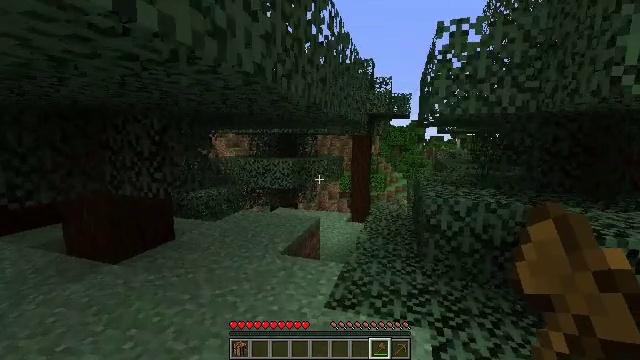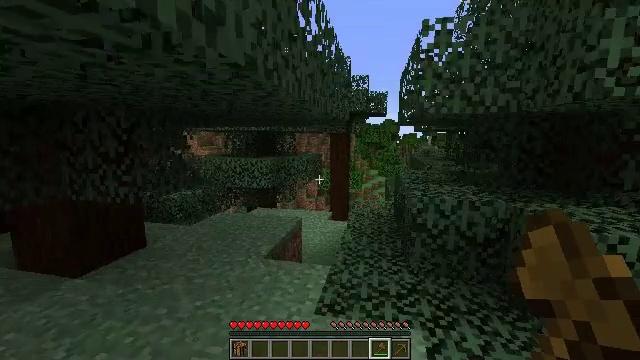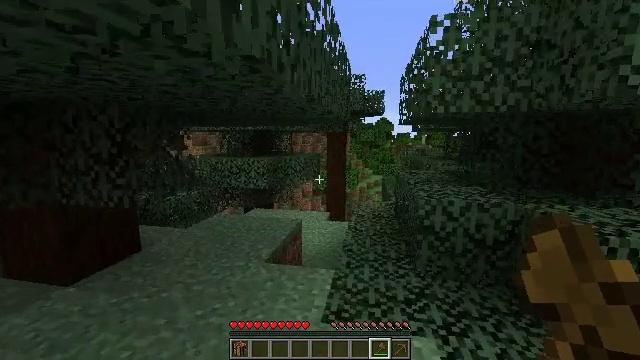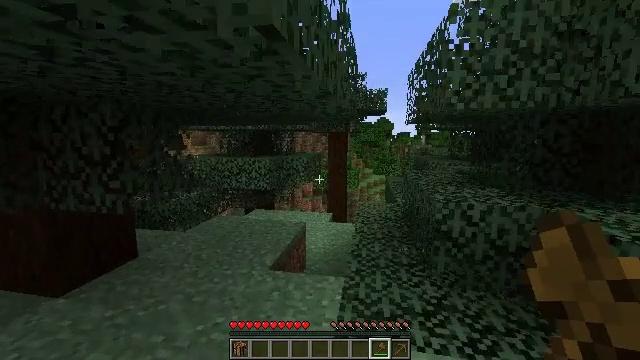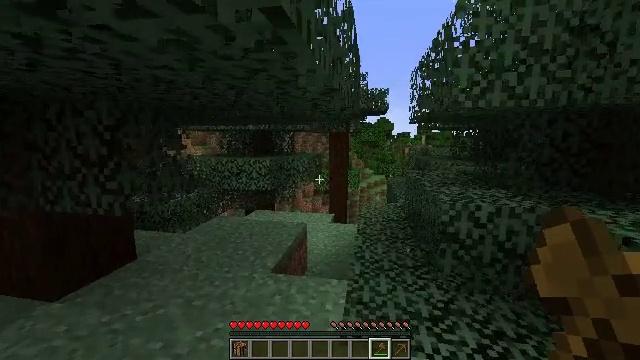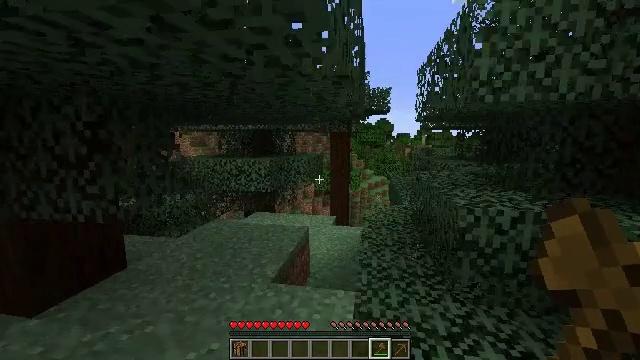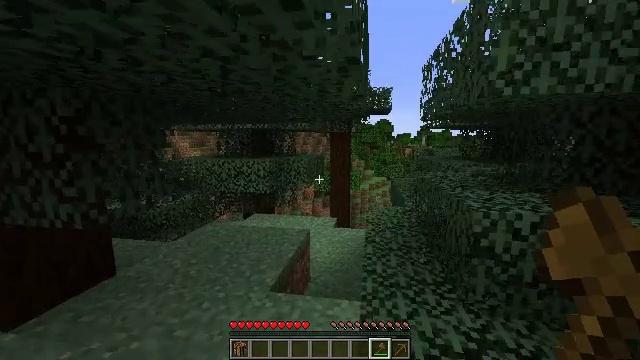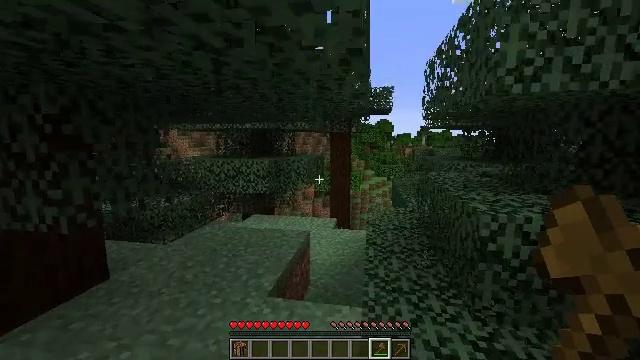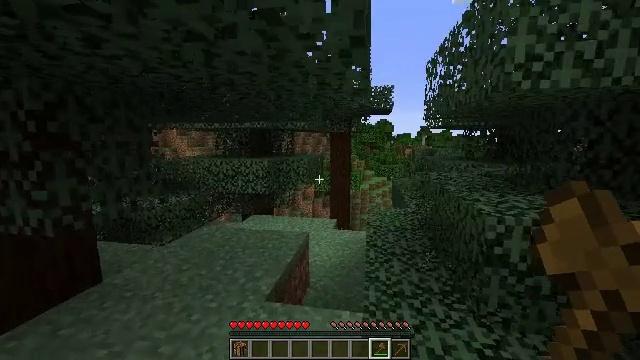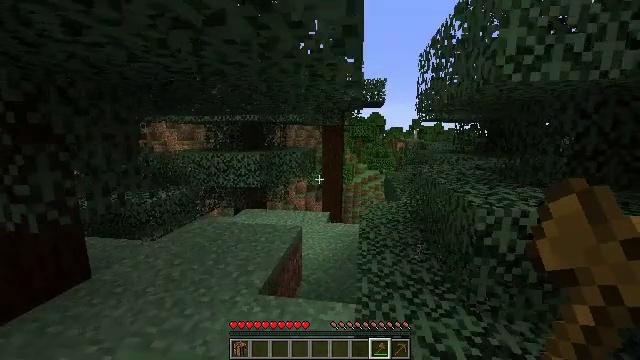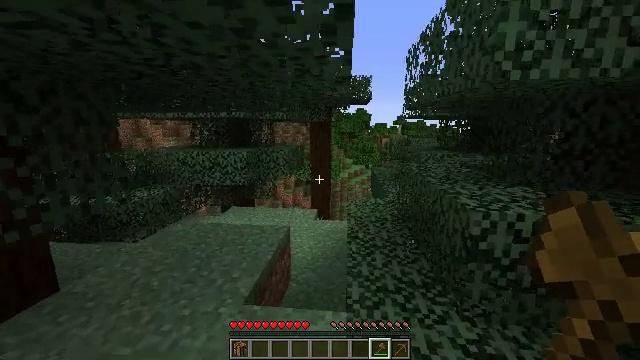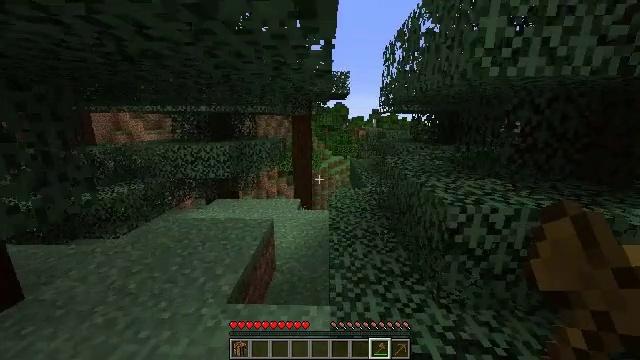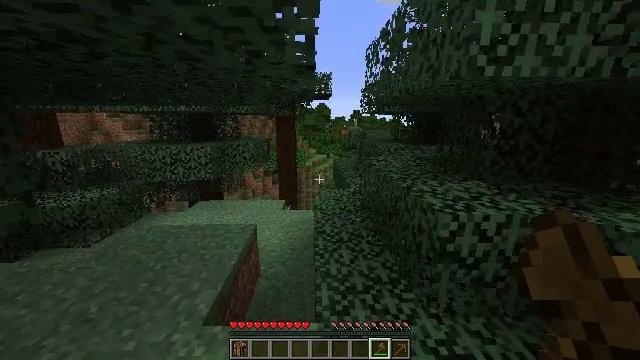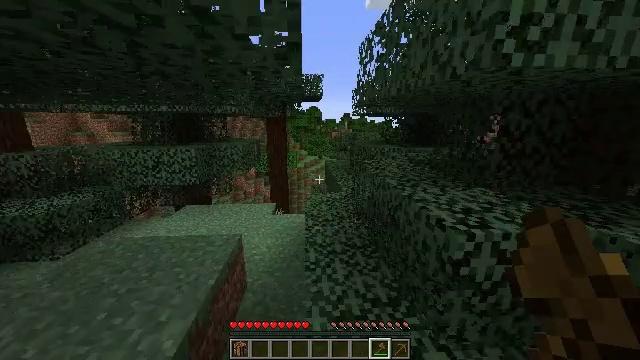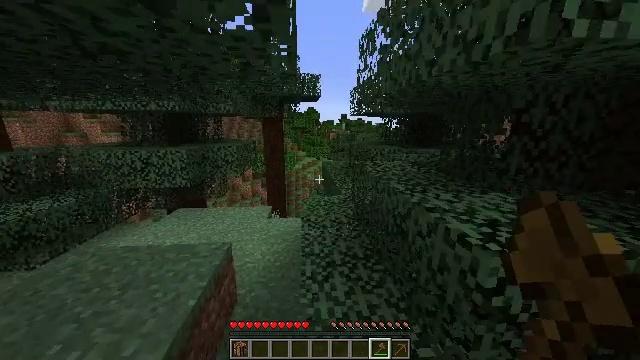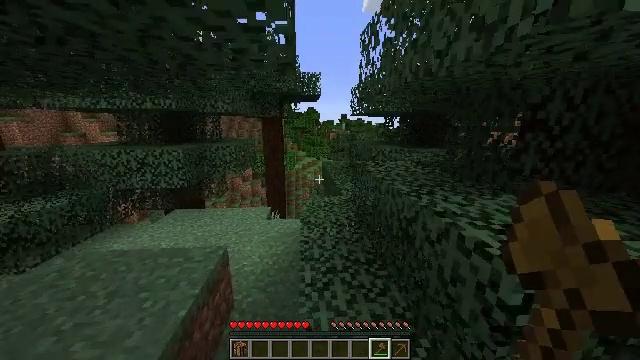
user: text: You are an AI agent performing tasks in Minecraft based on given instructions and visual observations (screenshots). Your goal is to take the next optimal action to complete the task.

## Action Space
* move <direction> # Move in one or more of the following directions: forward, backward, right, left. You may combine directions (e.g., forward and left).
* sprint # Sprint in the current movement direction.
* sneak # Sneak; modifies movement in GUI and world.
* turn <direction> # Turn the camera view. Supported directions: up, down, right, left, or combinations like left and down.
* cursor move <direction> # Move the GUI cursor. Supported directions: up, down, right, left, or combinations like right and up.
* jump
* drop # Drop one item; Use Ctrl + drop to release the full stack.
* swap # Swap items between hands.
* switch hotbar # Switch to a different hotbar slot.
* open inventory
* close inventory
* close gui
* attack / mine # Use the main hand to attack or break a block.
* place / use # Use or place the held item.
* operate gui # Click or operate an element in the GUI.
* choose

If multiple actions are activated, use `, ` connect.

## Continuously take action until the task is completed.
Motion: motion action
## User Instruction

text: Mine the sweet berry bush.
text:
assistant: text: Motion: move forward and move left, turn right
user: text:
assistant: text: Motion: move forward, turn right
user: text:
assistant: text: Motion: no_op
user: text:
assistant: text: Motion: move forward
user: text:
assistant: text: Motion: move forward
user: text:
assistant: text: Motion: move forward
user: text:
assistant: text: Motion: no_op
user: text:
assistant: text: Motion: no_op
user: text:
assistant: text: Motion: move forward, turn right and down
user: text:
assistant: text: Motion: move forward, turn right and down
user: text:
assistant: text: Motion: move forward, turn right and down
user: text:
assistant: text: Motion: move forward, turn right
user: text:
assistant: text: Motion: move forward, turn right
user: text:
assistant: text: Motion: move forward
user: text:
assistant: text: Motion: move forward
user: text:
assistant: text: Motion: move forward
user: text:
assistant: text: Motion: move forward
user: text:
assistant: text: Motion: move forward
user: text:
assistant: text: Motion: move forward
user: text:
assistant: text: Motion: move forward
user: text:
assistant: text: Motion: move forward
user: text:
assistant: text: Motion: move forward
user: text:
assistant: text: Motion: move forward
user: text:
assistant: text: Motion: move forward
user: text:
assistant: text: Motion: move forward
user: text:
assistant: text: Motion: move forward
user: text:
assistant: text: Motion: move forward
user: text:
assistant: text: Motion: move forward, turn right
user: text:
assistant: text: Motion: move forward, turn right and down
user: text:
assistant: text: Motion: move forward